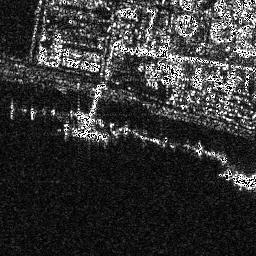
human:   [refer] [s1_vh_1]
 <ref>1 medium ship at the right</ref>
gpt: <box>[[86, 64, 99, 74, 0]]</box>